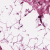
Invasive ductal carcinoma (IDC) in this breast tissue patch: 0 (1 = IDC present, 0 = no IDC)